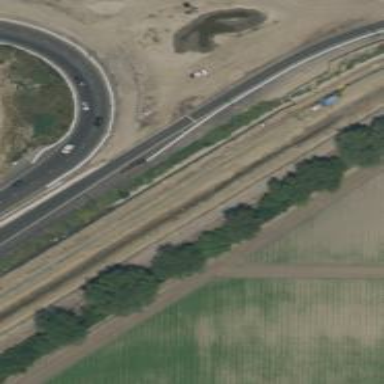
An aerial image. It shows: Motorway link.